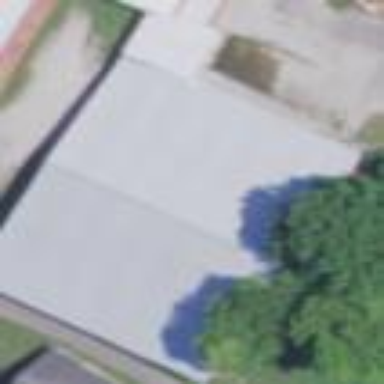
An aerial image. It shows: Building that serves as storage rental shop.